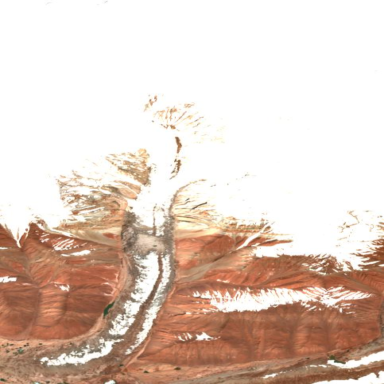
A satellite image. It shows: Stunning view of glacier.